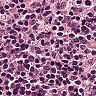
Metastatic tissue present: no